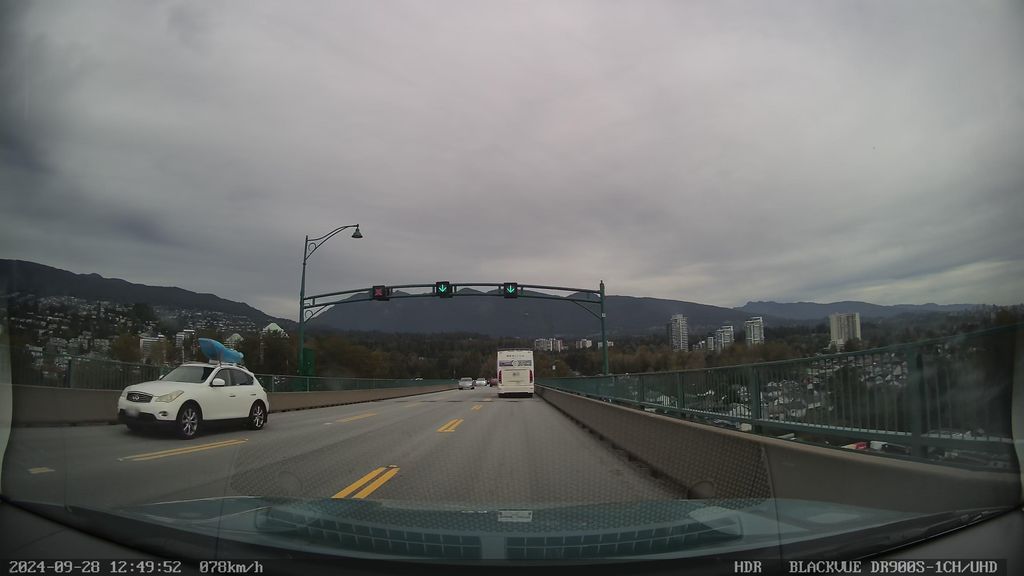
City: vancouver